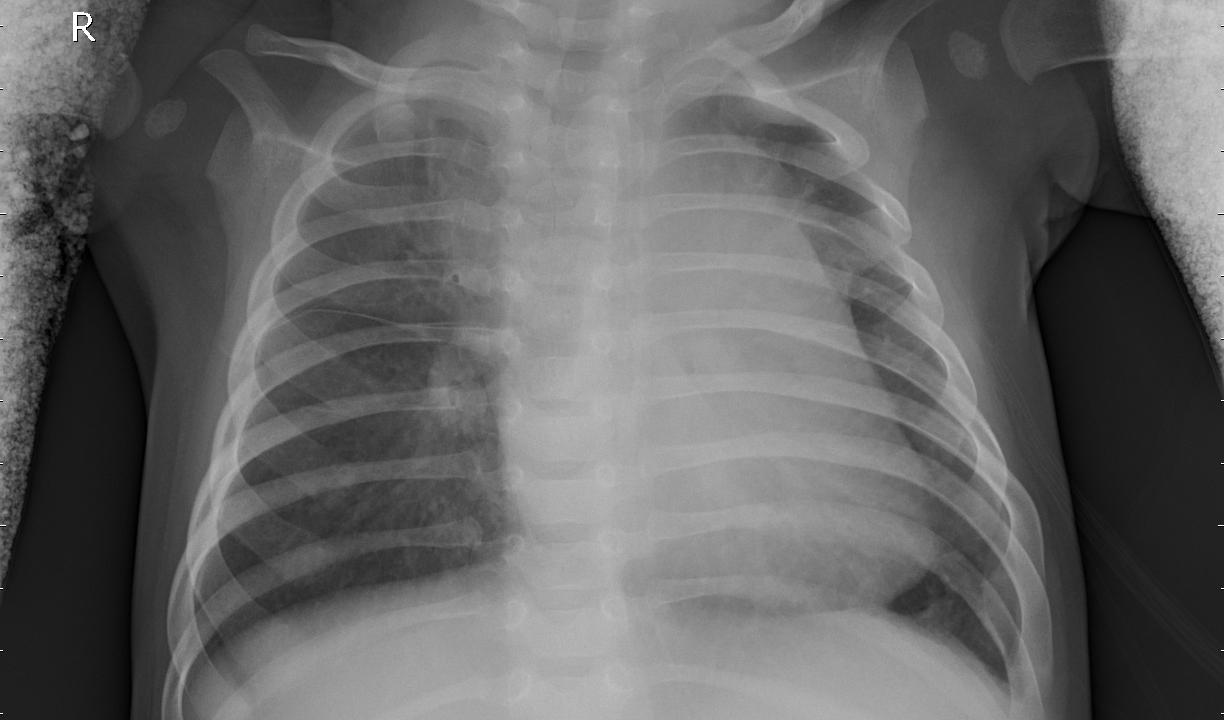
Diagnosis: PNEUMONIA